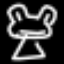
Label: frog